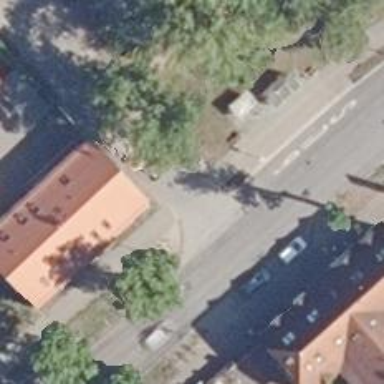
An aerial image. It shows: Living street.